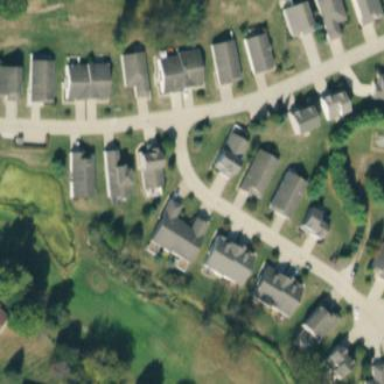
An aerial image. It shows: Residential area consisting of single-family homes.